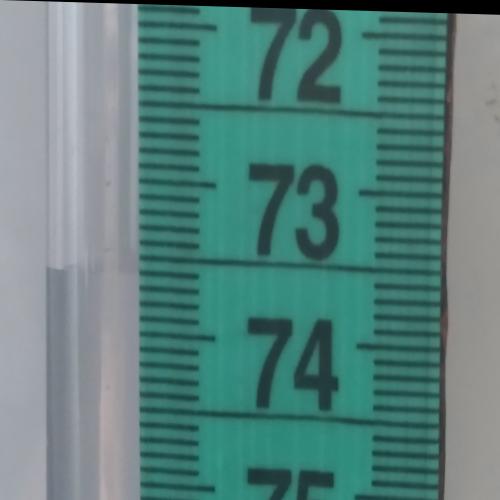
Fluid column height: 73.6 cm